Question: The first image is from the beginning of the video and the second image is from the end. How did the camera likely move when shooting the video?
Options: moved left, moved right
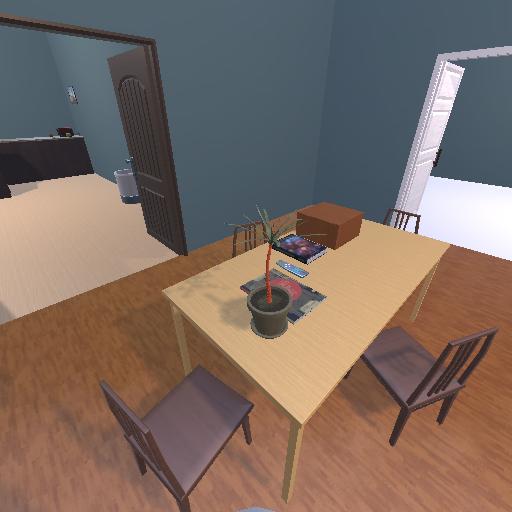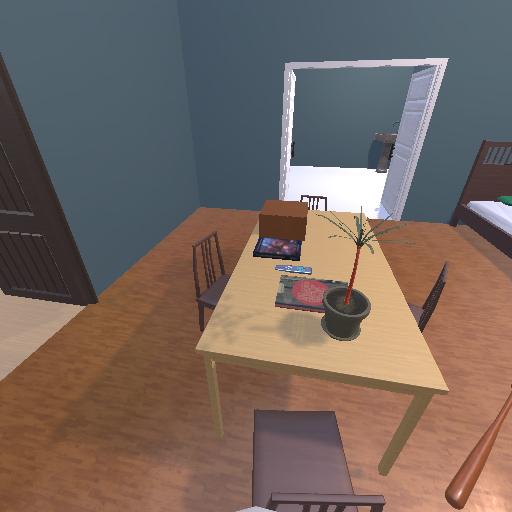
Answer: moved left